Chest X-ray:
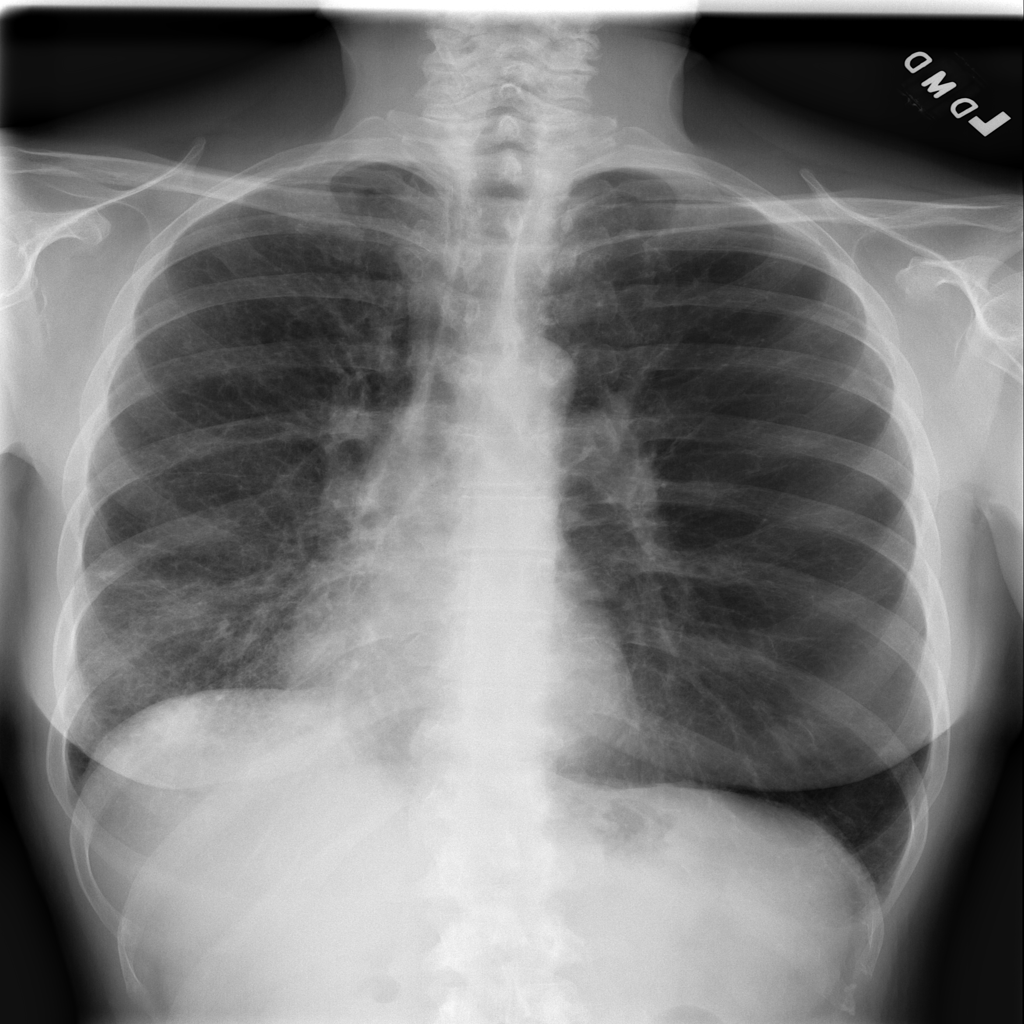
Findings: Emphysema, Consolidation
No abnormal finding: no